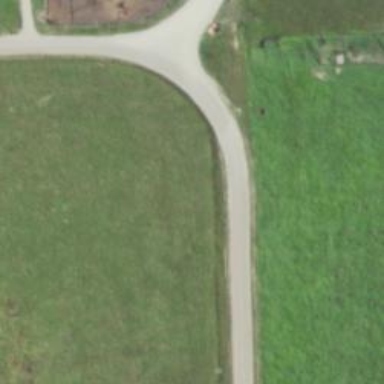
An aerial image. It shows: Tertiary road with asphalt surface.